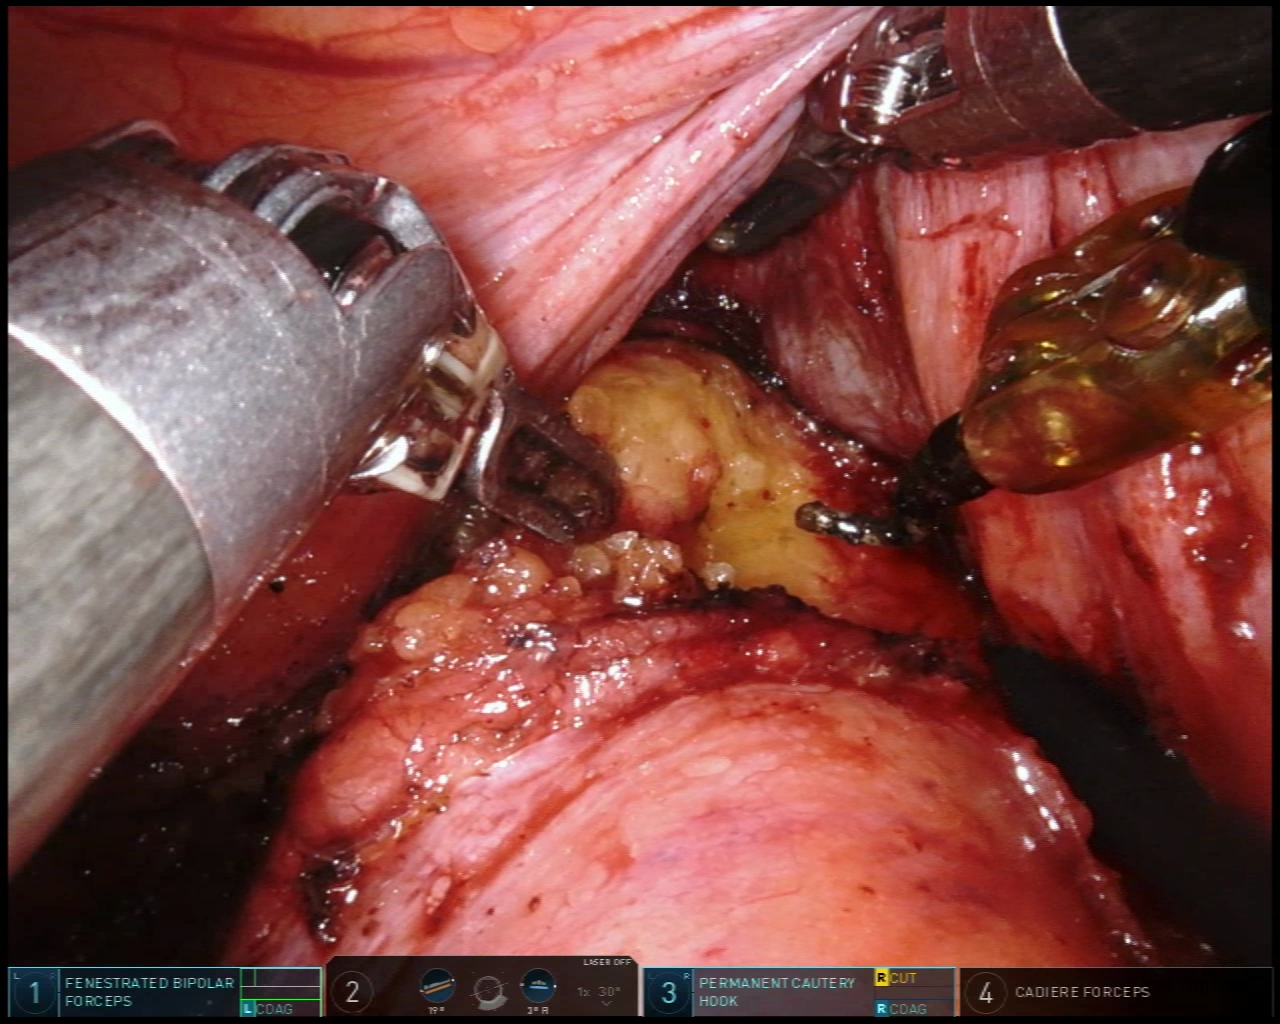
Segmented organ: vesicular_glands
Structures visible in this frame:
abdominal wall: no
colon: no
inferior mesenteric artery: no
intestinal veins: no
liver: no
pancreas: no
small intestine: no
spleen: no
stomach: no
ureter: no
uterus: no
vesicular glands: yes